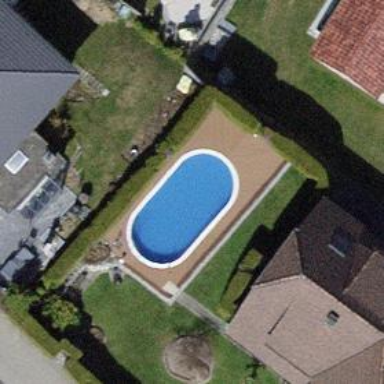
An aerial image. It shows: Swimming pool located in leisure land.